Question: I'm trying to achieve a regex pattern in java script for the following statement/description:
A string beginning with one letter character, only x or y, if x the next element should be the number 0 otherwise if y the next element should be 1 and followed for a sequence with 4 digits.
For example, X01234, Y10000.
I have built something like this
'''
\u02c6(X|Y)(X?0|Y?1)\d{4}'''
But of course I'm getting wrong match pattern result.My regex is ignoring and match whatever
the character is X followed by 0 or 1 and the same for Y.
Bellow is described the logic structure for it:

<URL>
Could someone help me to fix it and show me what I'm doing wrong?
PS: For clarification purpose, sometimes the JSLInt of the sublime text is showing warning that this regex has a syntax error, and the Jquery validation plugin doesn't works as expected for custom validation using it.
Thanks
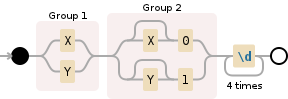
Answer: You can try this:
'''
^(?:X0|Y1)[0-9]{4}$
'''
Note: in Javascript, the pattern delimiter is the slash '/'